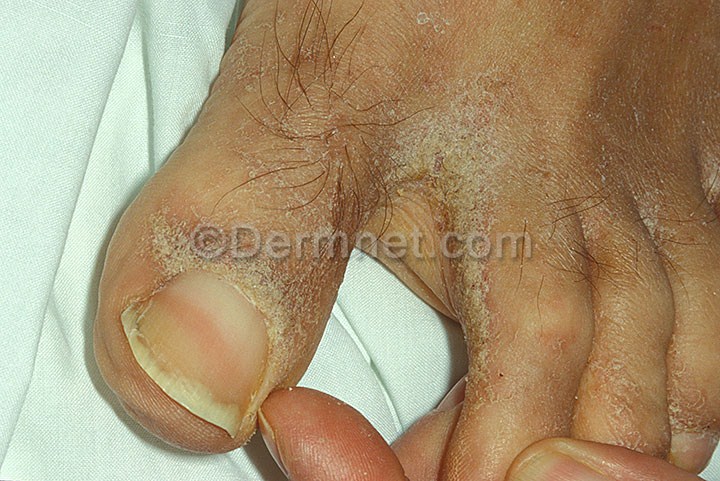
Disease: Scabies Lyme Disease and other Infestations and Bites